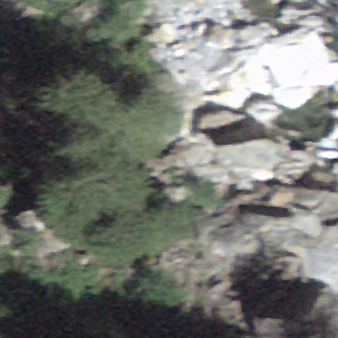
Label: bouldering_area